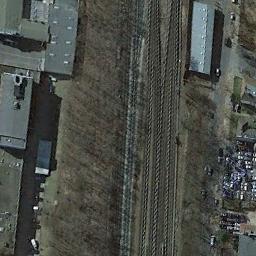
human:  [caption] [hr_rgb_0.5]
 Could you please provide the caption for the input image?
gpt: There are several towering trees on one side of the railway .

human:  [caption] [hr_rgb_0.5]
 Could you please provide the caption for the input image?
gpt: There are many buildings of different shapes beside the railway .

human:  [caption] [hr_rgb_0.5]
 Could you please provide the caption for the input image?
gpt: The railway is on the bare land next to some houses .

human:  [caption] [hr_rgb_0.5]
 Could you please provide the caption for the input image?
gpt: These railways are flanked by some bare trees and buildings .

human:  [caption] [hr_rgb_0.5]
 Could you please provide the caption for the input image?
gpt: There are some buildings and many cars beside the railway .